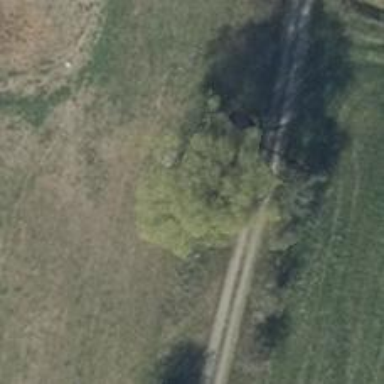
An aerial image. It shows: Deciduous broadleaved tree.